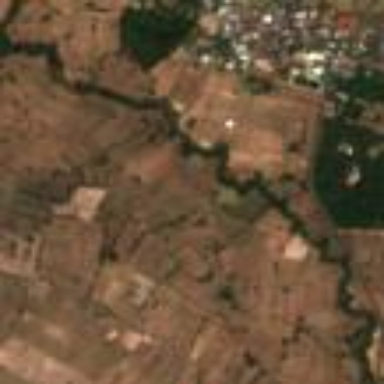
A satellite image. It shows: Farmland producing rice.